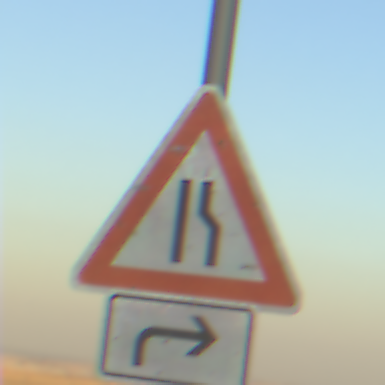
Verkehrszeichen: EinseitigVerengteFahrbahnRechts
Zusatzzeichen unten: RichtungsangabeDurchPfeile5
Umgebung: Outdoor, Nature
Tageszeit: SunriseSunset
Wetter: Clear
Licht: Natural
Jahreszeit: NotSpecified
Kontrast: LowContrast